Question: Just had a post <URL>, solved a simple question. Here is one more question.
How can I SUM all values for each 'Item' if they are not on the same rows as their item's description? See 'Total Value':

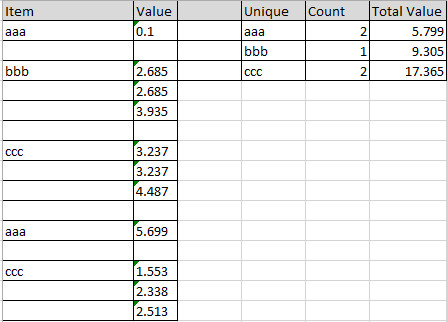
Answer: This is in several elements:
1 Convert your strings in ColumnB into values (select all green triangles, click on exclamation mark and on Convert to Number).
2 Fill down (as in comment above)
3 Pivot Table: